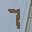
Label: 7